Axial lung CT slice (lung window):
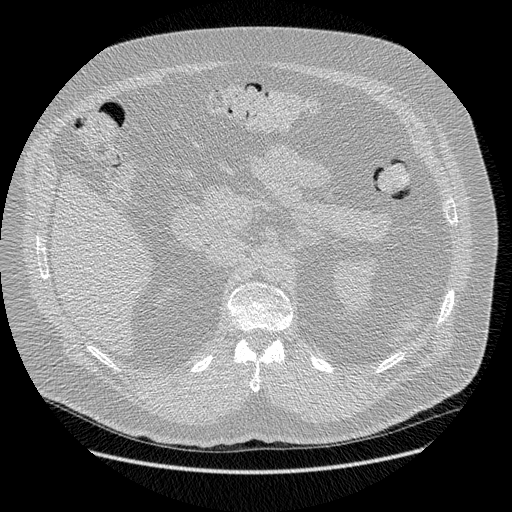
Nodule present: no